Question: I want to create an app that lets the user edit contacts.
According to <URL> the 'CNContactViewController' has the property 'allowsEditing' for both iOS and 'macOS 10.11+'.
In Xcode the 'CNContactViewController' has only one property and no contact specific methods:
'''
@NSCopying open var contact: CNContact?
'''
Is it possible at all to edit a contact on the mac using the 'ContactsUI' framework or is this an error in the docs?
This is how I display the contact:
'''
if let vc = segue.destinationController as? CNContactViewController{
let contact = CNMutableContact()
contact.givenName = "John"
contact.familyName = "Appleseed"
let homeEmail = CNLabeledValue(label:CNLabelHome, value:"john@example.com" as NSString)
let workEmail = CNLabeledValue(label:CNLabelWork, value:"j.appleseed@icloud.com" as NSString)
contact.emailAddresses = [homeEmail, workEmail]
contact.phoneNumbers = [CNLabeledValue(
label:CNLabelPhoneNumberiPhone,
value:CNPhoneNumber(stringValue:"<PHONE>"))]
let homeAddress = CNMutablePostalAddress()
homeAddress.street = "1 Infinite Loop"
homeAddress.city = "Cupertino"
homeAddress.state = "CA"
homeAddress.postalCode = "95014"
contact.postalAddresses = [CNLabeledValue(label:CNLabelHome, value:homeAddress)]
var birthday = DateComponents()
birthday.day = 1
birthday.month = 4
birthday.year = 1988 // You can omit the year value for a yearless birthday
contact.birthday = birthday
vc.contact = contact
}
'''
However, there is no edit button available:

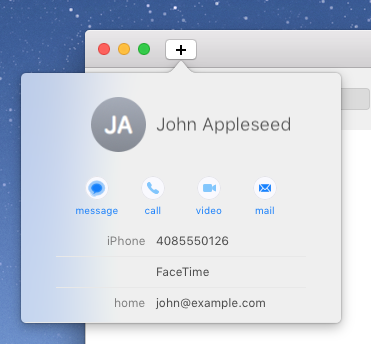
Answer: I used one of my developer credits to ask Apple about this under Sierra, and the reply was that 'edit' functionality is not implemented under macOS yet. It was suggested that I submit a radar (which I did). I was hoping that it would be updated for High Sierra, but alas, no such API yet.
If you click on the actual 'allowsEditing' link, you will see that for this API, it is only under iOS (for now). Pity - I'm really looking forward to removing my AddressBook code for Contacts code, but I can't yet.